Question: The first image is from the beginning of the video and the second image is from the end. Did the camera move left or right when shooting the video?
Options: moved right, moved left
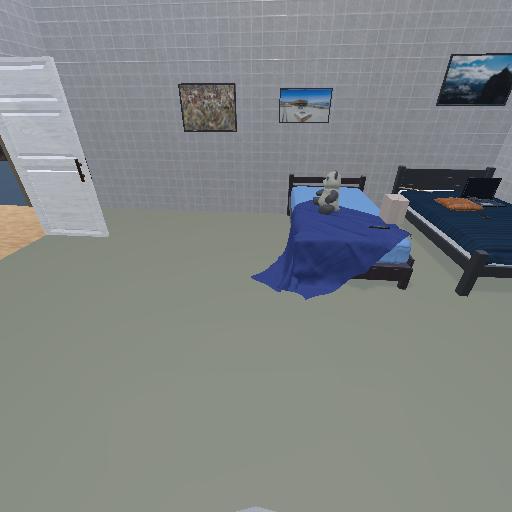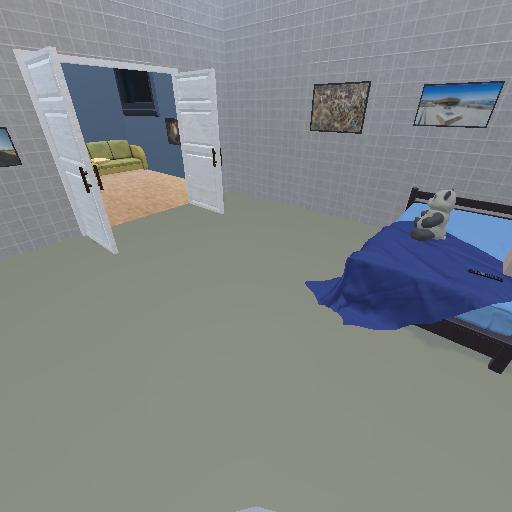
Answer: moved right